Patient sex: M
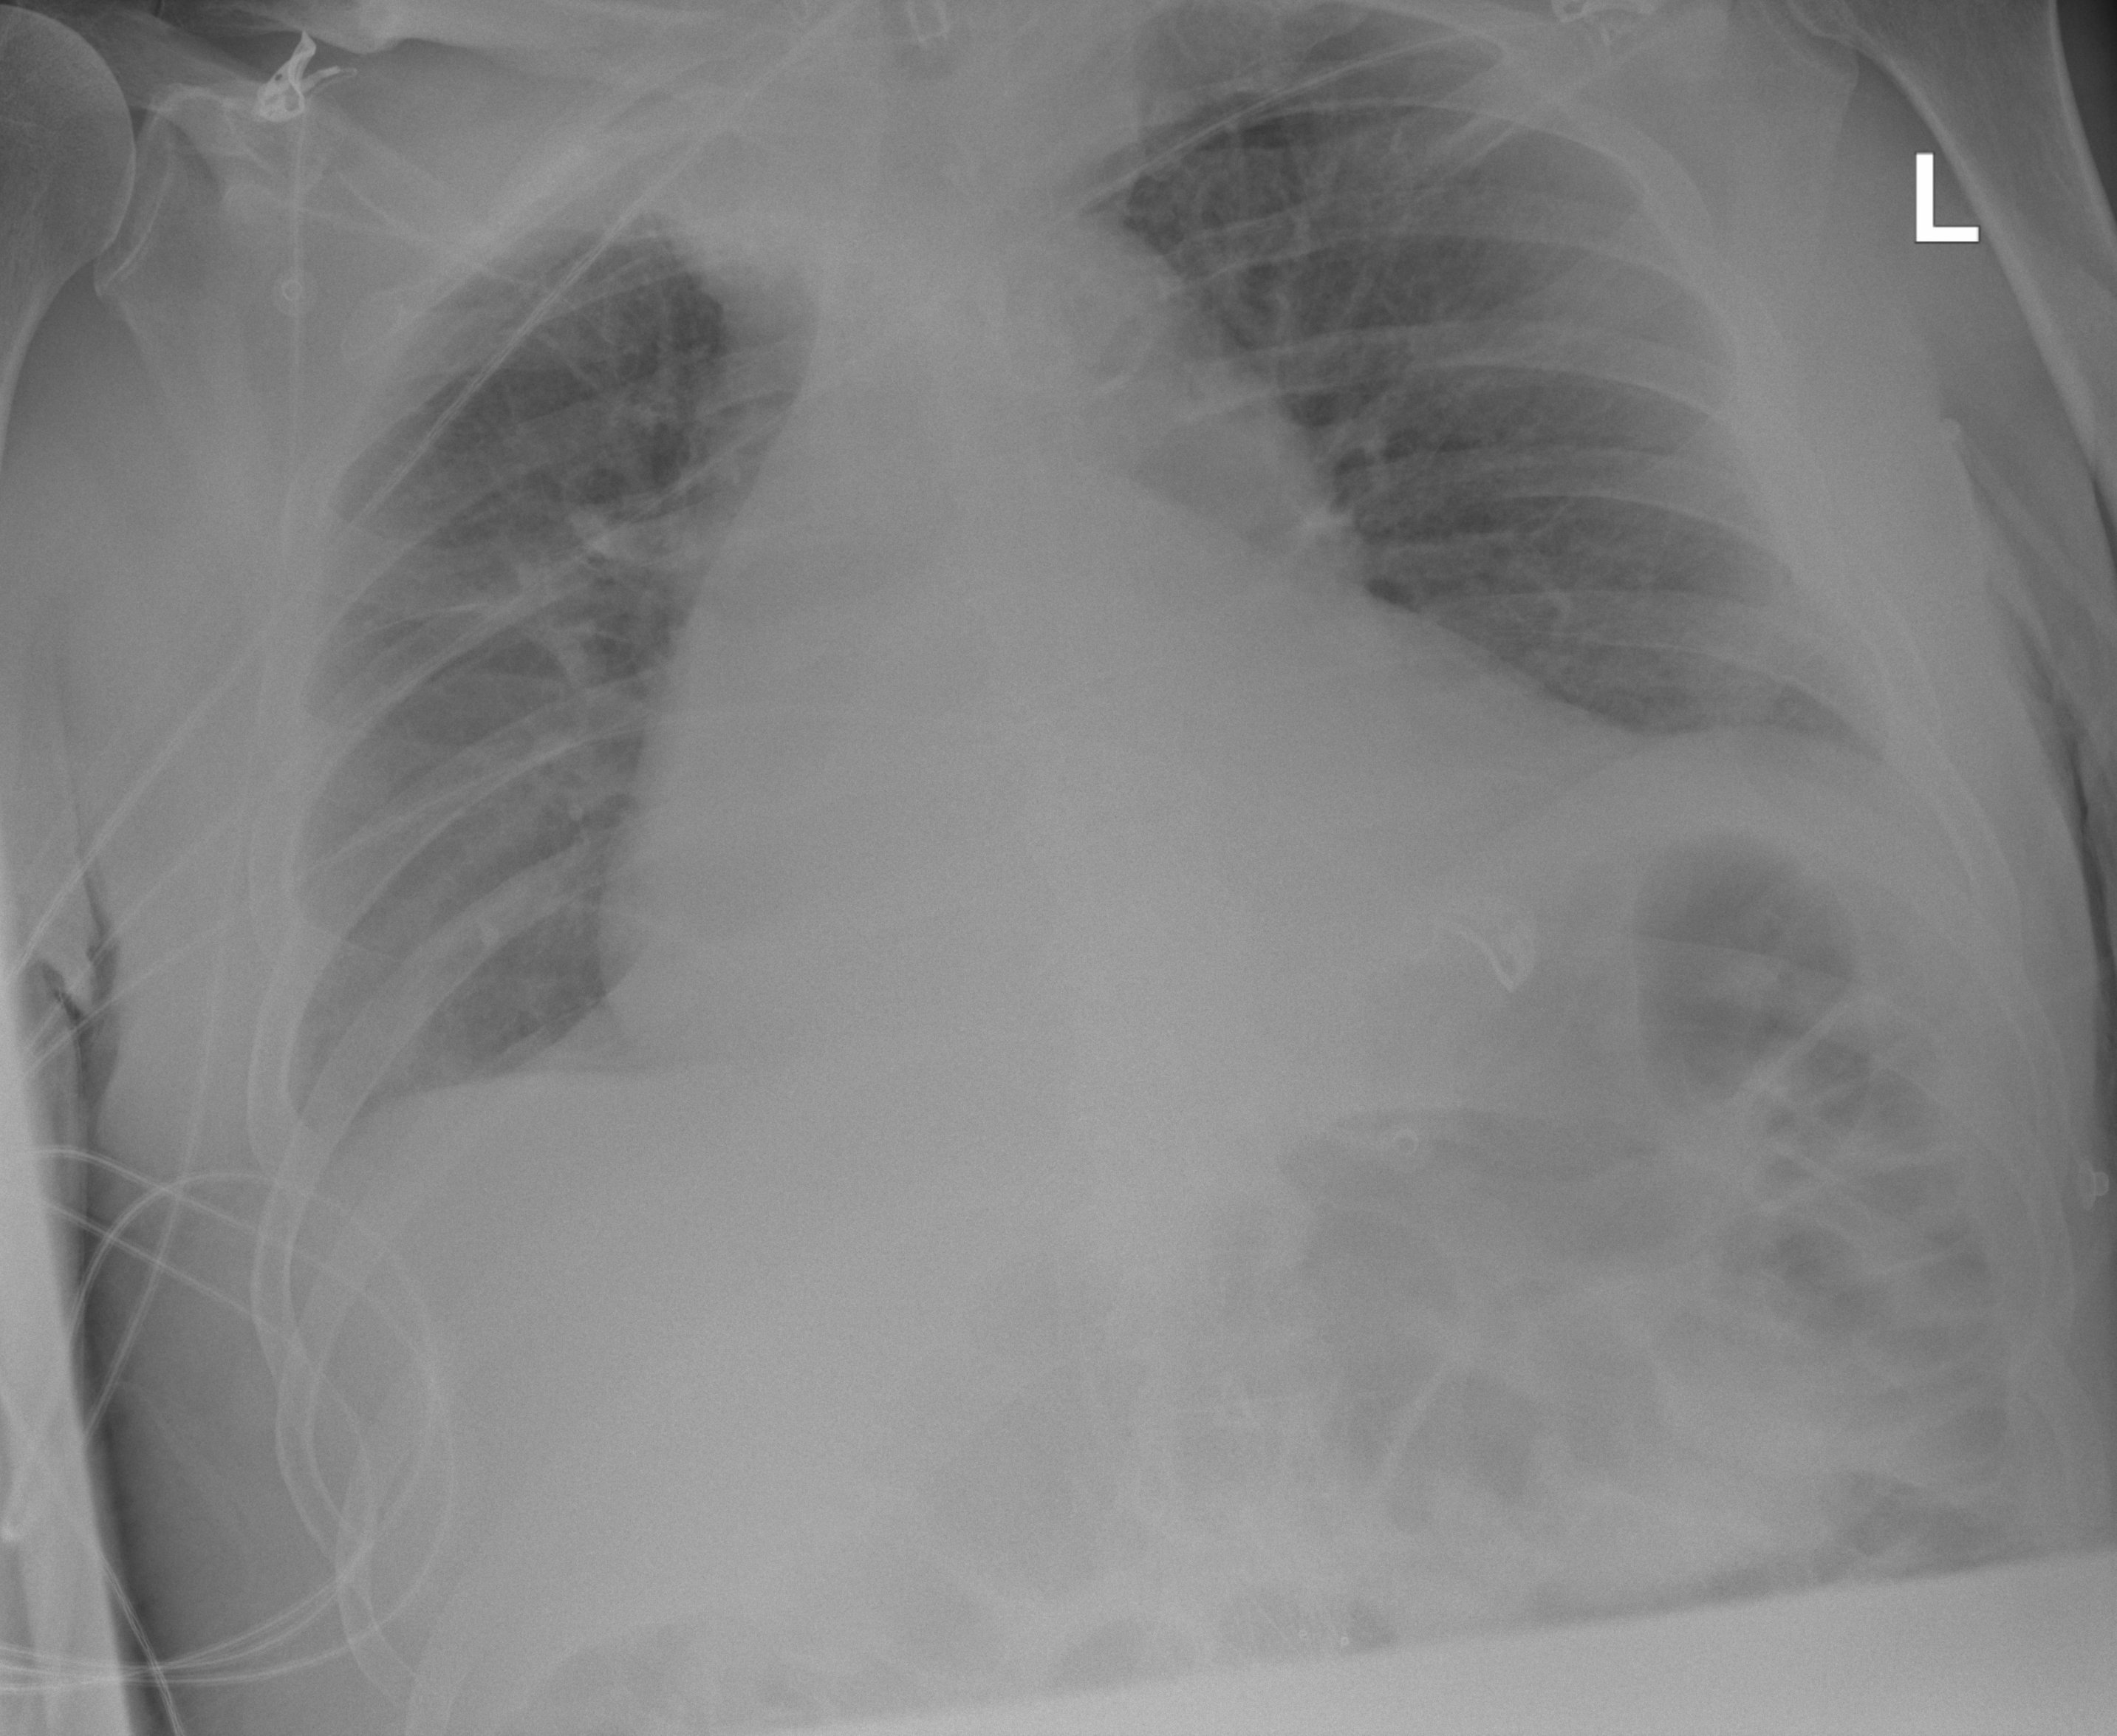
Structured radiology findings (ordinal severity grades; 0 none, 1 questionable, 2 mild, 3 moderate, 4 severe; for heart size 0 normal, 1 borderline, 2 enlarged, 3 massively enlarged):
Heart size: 2
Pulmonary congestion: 2
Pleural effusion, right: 0
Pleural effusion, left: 0
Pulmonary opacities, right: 0
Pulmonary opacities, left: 0
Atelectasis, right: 2
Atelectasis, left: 0